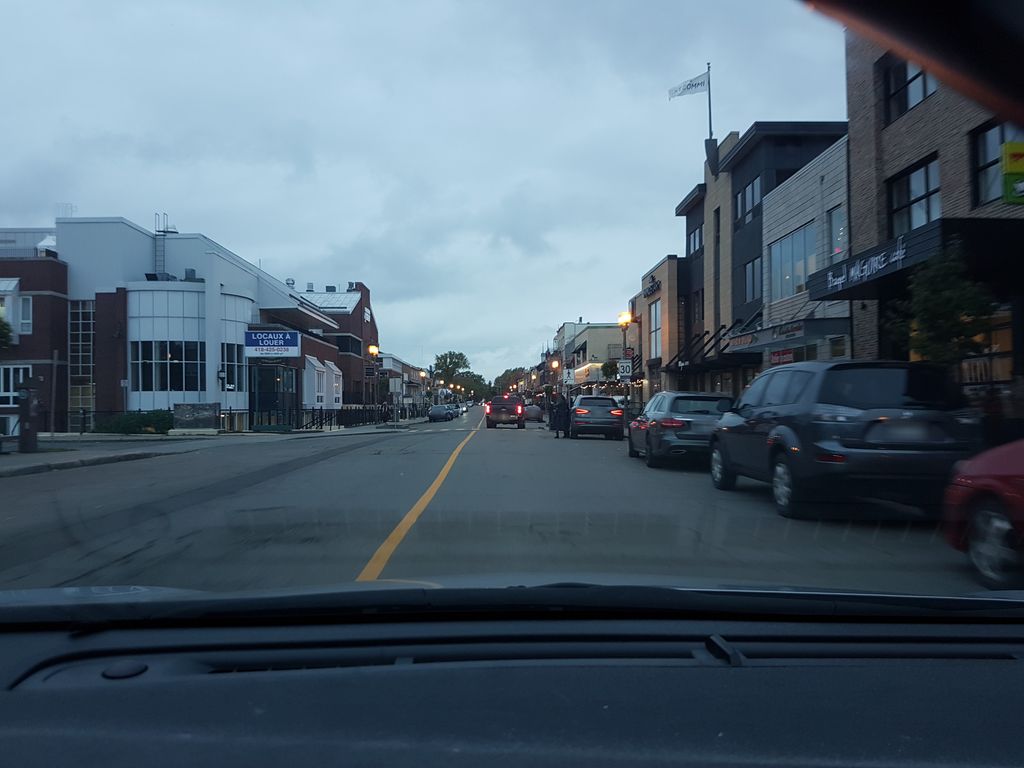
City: quebec_city